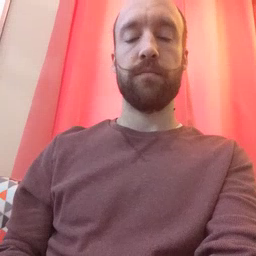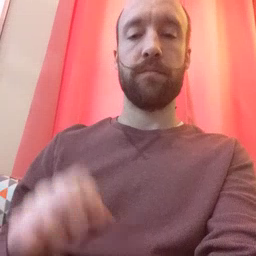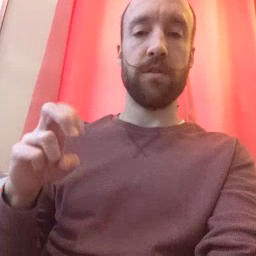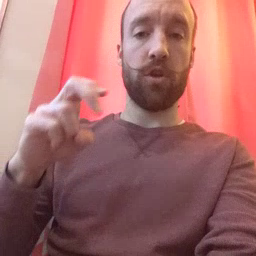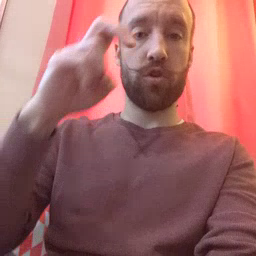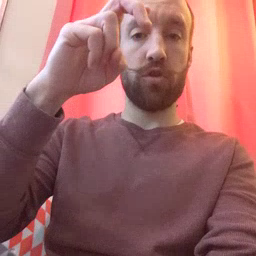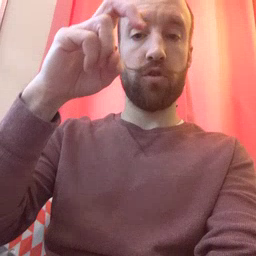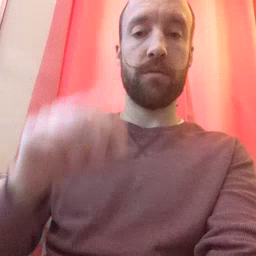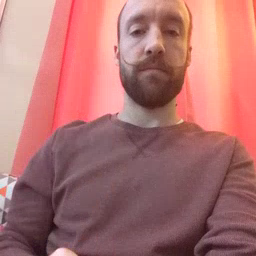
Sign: stairs